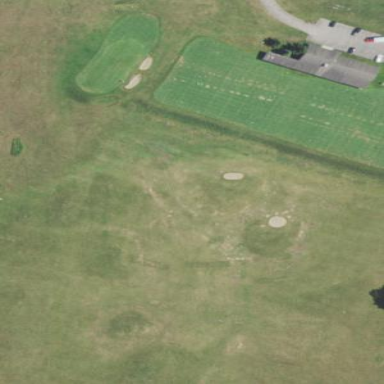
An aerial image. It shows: Golf driving range located on leisure land pitch.